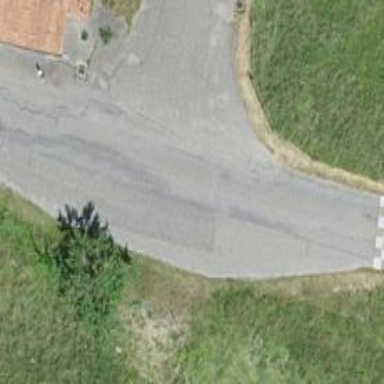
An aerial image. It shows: Traffic calming hump on the road.